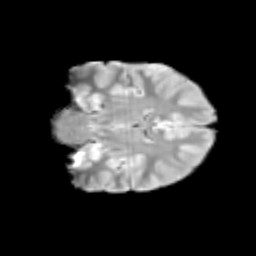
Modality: T2w
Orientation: coronal
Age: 11
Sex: male
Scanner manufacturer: siemens
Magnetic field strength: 3 T
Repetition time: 3.8 s
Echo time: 0.07 s